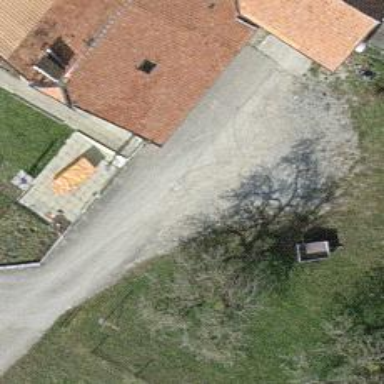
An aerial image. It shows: Driveway.